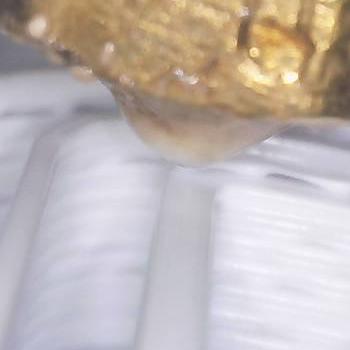
Flow rate: 35%